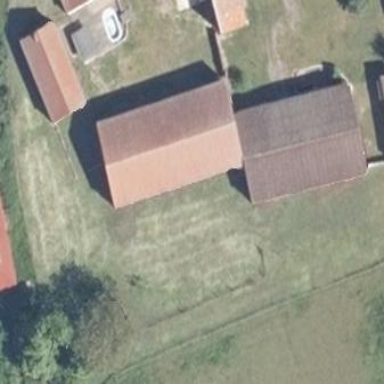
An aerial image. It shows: Gabled building.